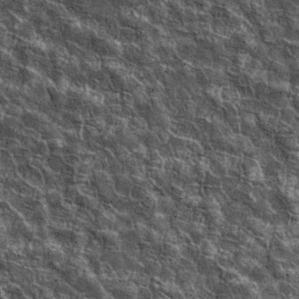
Label: non_frost